Question: I looked across the web for an answer to my question but most of the returns to my queries were asking the opposite of my question which seems to be more of a common problem. I want to separate two divs with a 20 pixel space so that the divs appear as 2 rectangles rather than one.
Here is my CSS:
'''
#balances {
font-family:Lato;
background-color:#00253F;
color:#FFFFFF;
font-size:28px;
padding-left:15px;
font-weight:bold;
padding-right:10px;
padding-top:15px;
height:130px;
width:52%;
float:left;
}
#transact {
font-family:Consolas, "Andale Mono", "Lucida Console", "Lucida Sans Typewriter", Monaco, "Courier New", monospace;
background-color:#00253F;
color:#FFFFFF;
font-size:28px;
padding-left:15px;
font-weight:bold;
padding-right:10px;
padding-top:15px;
height:130px;
width:52%;
float:left;
}
'''
this is the HTML:
'''
<body>
<div id="main-page-content">
<div id="balances">
<u>Balances</u>
<div class="total-balance">Total Balance</div>
<div class="balance">Balance:
<a href="#" class="button"/>Deposit</a>
<a href="#" class="button"/>Withdraw</a>
</div>
<div class="fbalance">
<a href="#" class="button"/>Deposit</a>
<a href="#" class="button"/>Withdraw</a>
</div>
</div>
<div id="transact">
</div>
</div>
</body>
'''
The result of the above:

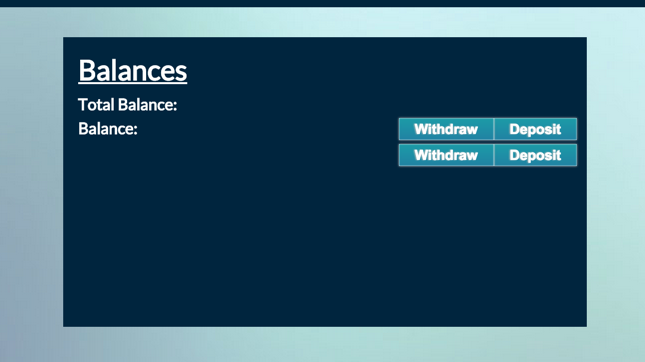
Answer: Pretty simple using 'margin', there are many ways to do it but I went with the simple way of putting a class on button 2 and setting 'margin-left: 20px;'.
If you don't want to add a class you can use ':nth-child(n)'(or other selectors, find more <URL>.
'''
.button {
width: 100px;
height: 20px;
background: blue;
float: left;
color: #fff;
}
.button2 {
margin-left: 20px;
}
'''
'''
<div class="button">Button 1</div>
<div class="button button2">Button 2</div>
'''
---
Using the code you provided and using 'nth-child(n)', you can do it like this.
'''
.balance a:nth-child(2) {
margin-left: 20px;
}
.fbalance a:nth-child(2) {
margin-left: 20px;
}
#balances {
font-family:Lato;
background-color:#00253F;
color:#FFFFFF;
font-size:28px;
padding-left:15px;
font-weight:bold;
padding-right:10px;
padding-top:15px;
height:130px;
width:100%;
float:left;
}
#transact {
font-family:Consolas, "Andale Mono", "Lucida Console", "Lucida Sans Typewriter", Monaco, "Courier New", monospace;
background-color:#00253F;
color:#FFFFFF;
font-size:28px;
padding-left:15px;
font-weight:bold;
padding-right:10px;
padding-top:15px;
height:130px;
width:52%;
float:left;
}
'''
'''
<div id="balances"> <u>Balances</u>
<div class="total-balance">Total Balance</div>
<div class="balance">Balance:
<a href="#" class="button">Deposit</a>
<a href="#" class="button">Withdraw</a>
</div>
<div class="fbalance">
<a href="#" class="button">Deposit</a>
<a href="#" class="button">Withdraw</a>
</div>
</div>
'''